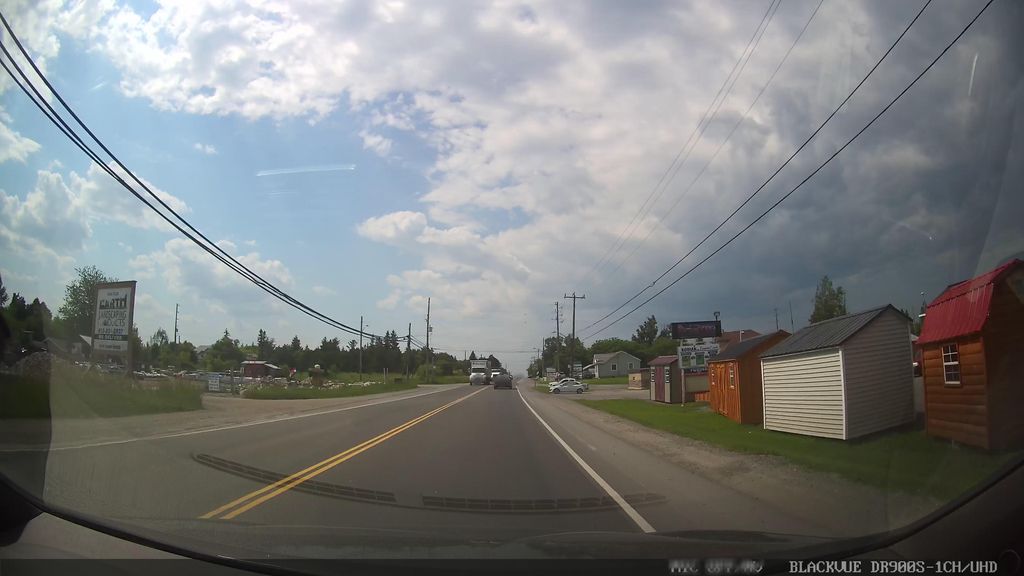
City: ottawa-gatineau